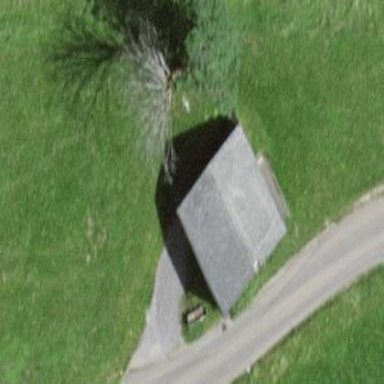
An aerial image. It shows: Shed building.